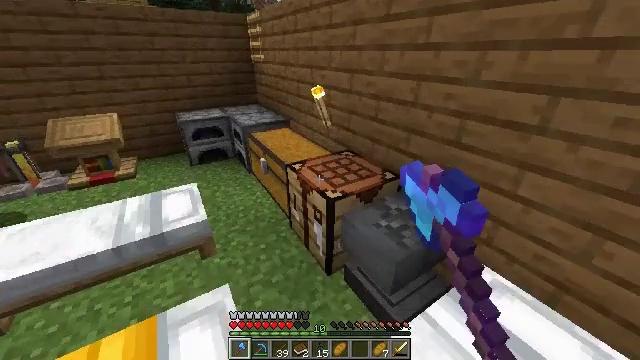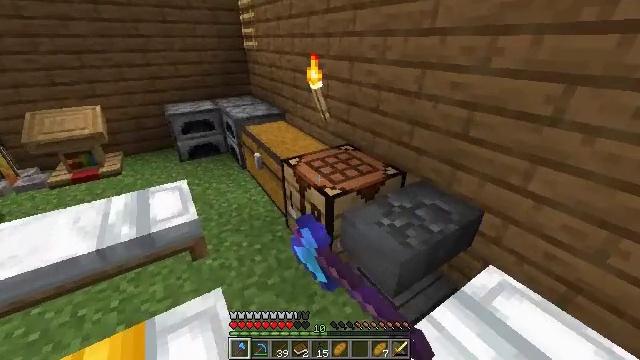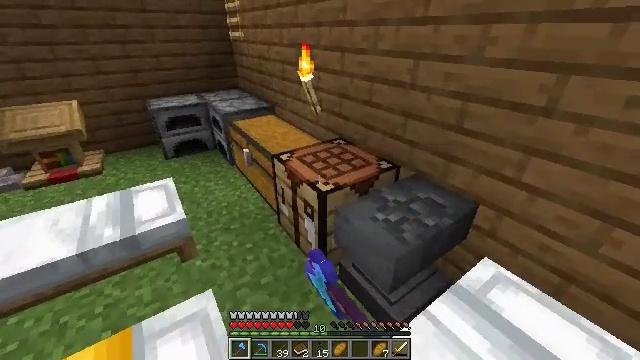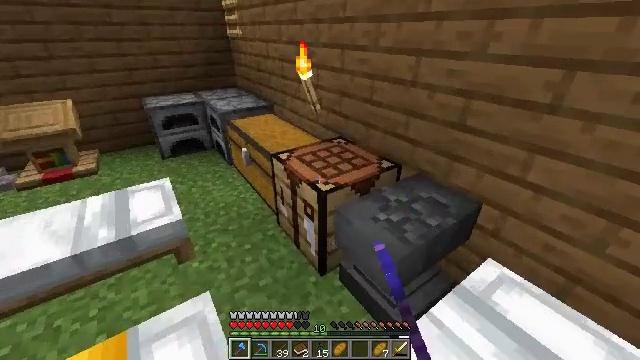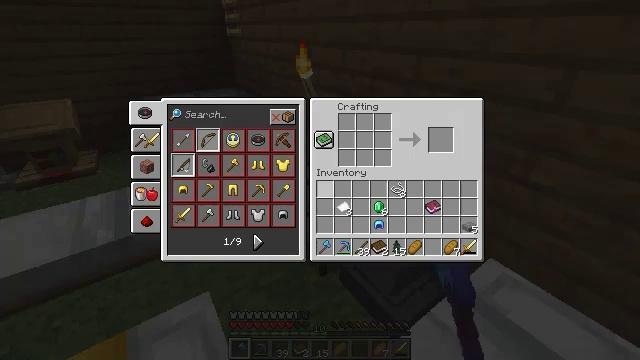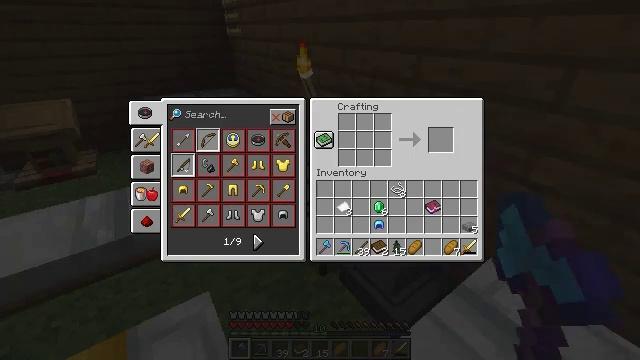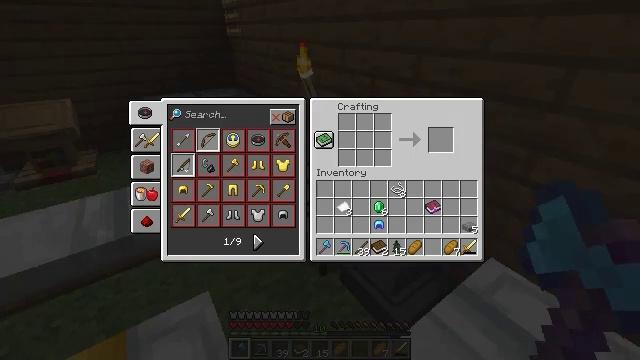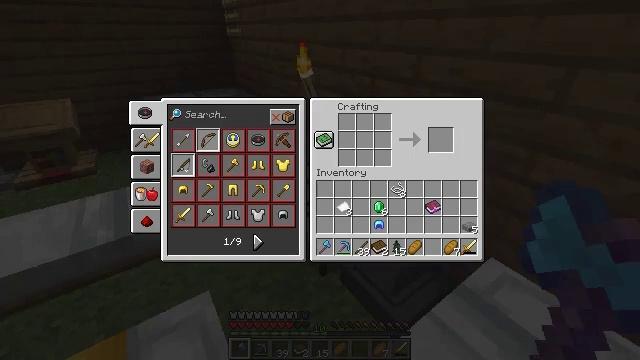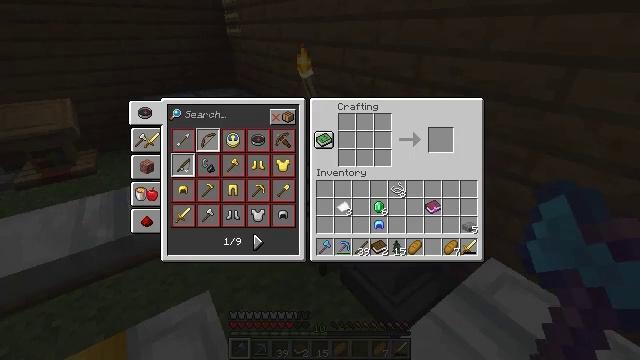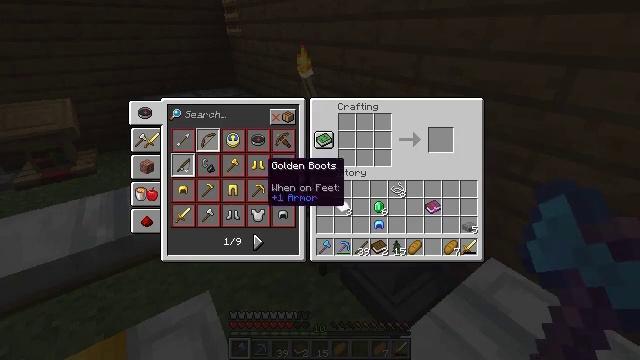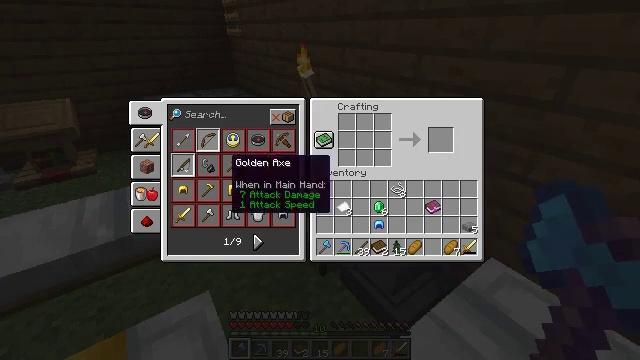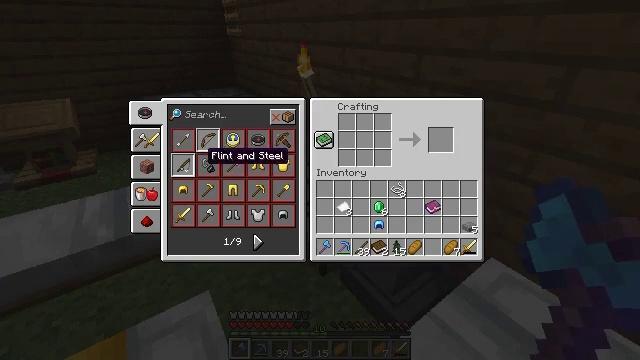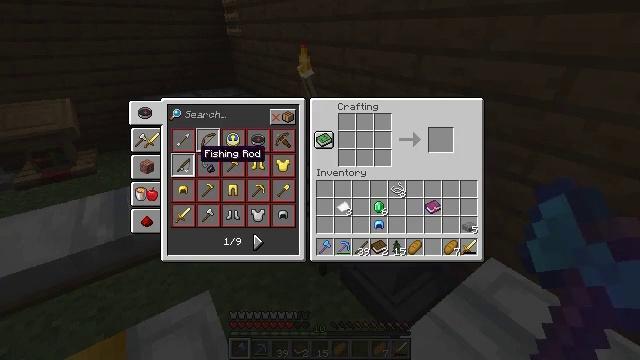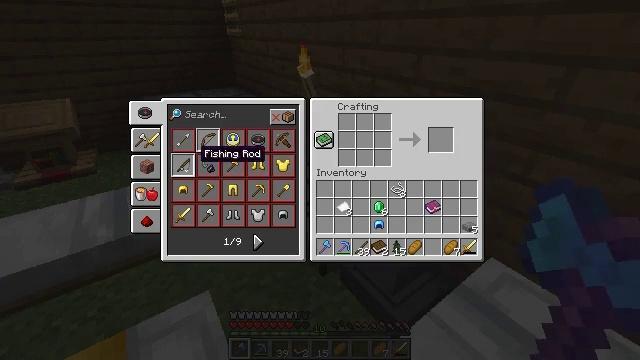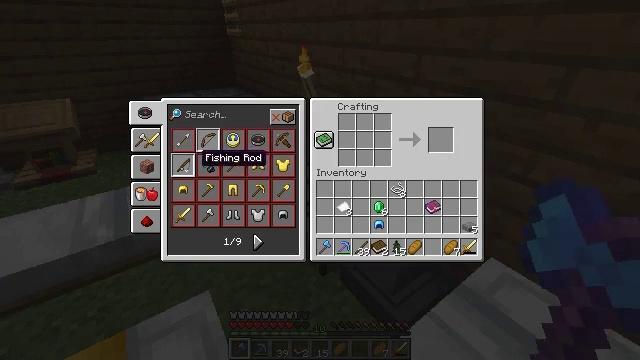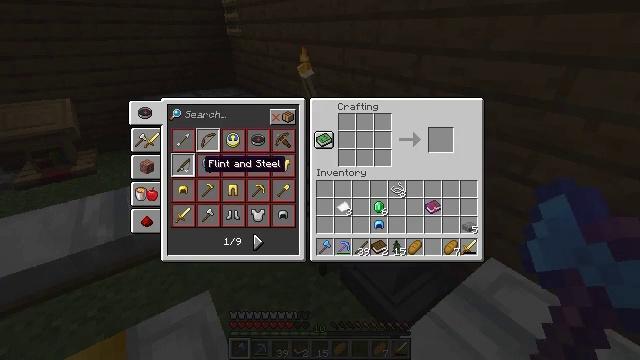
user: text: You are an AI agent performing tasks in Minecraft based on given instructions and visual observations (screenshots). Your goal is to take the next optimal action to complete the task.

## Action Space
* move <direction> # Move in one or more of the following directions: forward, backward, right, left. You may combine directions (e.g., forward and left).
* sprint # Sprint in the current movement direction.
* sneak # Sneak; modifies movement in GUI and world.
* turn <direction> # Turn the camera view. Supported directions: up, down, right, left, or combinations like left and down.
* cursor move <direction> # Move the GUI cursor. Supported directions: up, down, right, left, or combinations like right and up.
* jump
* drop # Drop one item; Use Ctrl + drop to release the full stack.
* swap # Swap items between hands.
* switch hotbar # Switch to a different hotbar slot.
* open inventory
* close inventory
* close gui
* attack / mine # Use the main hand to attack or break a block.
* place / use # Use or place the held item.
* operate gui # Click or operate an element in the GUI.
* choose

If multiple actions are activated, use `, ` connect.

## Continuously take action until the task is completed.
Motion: motion action
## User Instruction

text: Combine string and sticks to get a bow.
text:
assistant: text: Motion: turn down, use / place
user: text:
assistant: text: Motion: turn right and down, use / place
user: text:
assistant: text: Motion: no_op
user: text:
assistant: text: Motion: open gui
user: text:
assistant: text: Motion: no_op
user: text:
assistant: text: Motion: no_op
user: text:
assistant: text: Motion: no_op
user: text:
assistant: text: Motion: cursor move left
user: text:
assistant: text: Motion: cursor move left
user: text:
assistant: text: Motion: cursor move left
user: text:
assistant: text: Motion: cursor move left and up
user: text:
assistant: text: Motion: cursor move left
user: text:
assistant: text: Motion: no_op
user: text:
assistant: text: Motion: no_op
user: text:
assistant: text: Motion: no_op
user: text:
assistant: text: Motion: no_op
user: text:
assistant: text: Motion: no_op
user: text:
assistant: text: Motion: no_op
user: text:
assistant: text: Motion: cursor move up
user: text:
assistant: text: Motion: cursor move up
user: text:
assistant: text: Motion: no_op
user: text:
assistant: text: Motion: operate gui
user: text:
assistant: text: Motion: operate gui
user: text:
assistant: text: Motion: operate gui
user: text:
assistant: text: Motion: cursor move right
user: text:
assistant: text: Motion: cursor move right
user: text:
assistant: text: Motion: cursor move right
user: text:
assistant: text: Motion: no_op
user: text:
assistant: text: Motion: no_op
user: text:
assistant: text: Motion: cursor move right